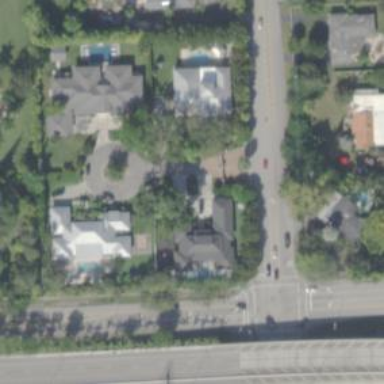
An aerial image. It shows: Residential road.